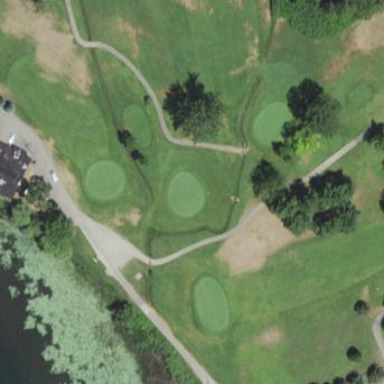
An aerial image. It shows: Picturesque scene of golf course with lateral water hazard.